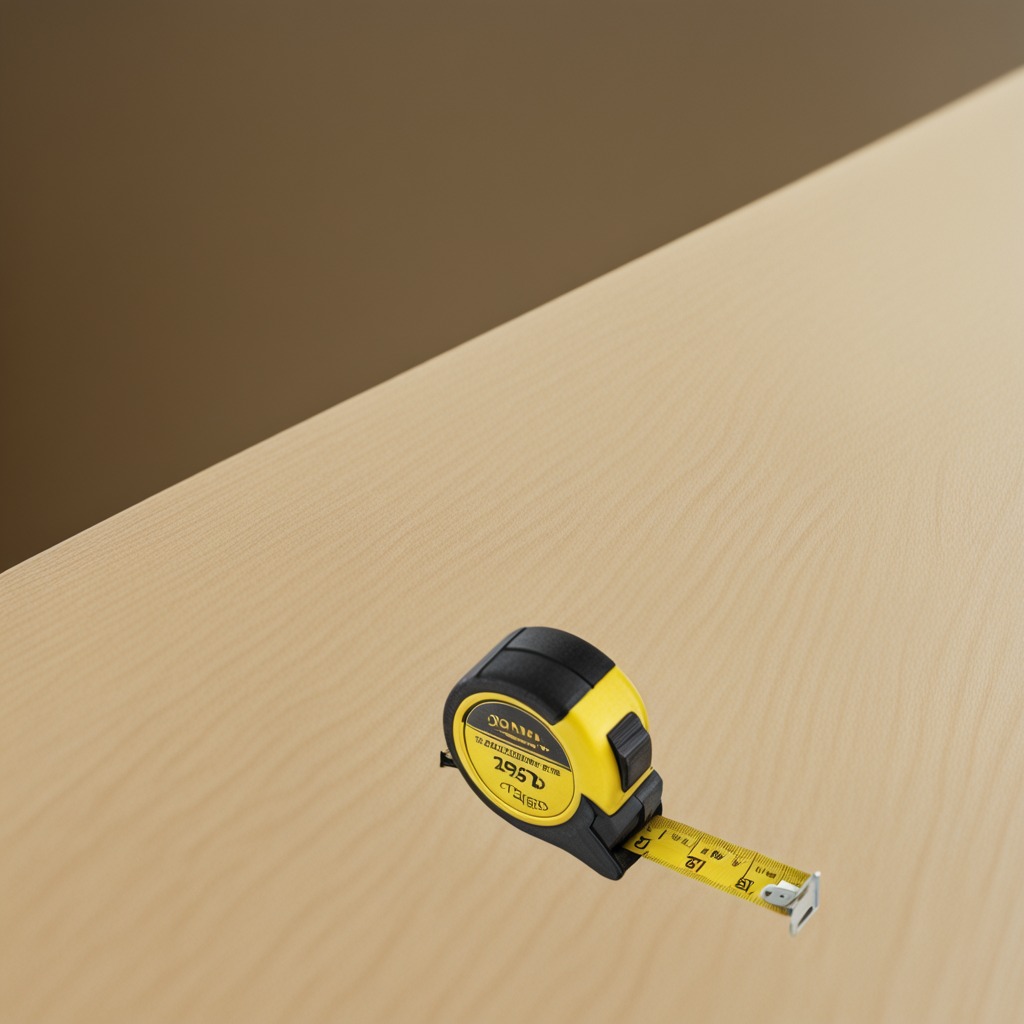
A measuring tape is lying on a plywood surface in a paint workshop lit by afternoon window light.